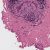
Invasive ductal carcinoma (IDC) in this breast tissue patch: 0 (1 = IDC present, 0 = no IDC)